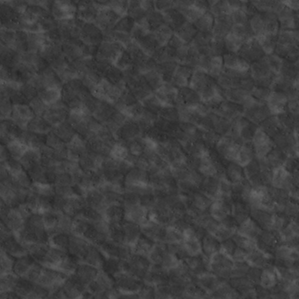
Label: non_frost